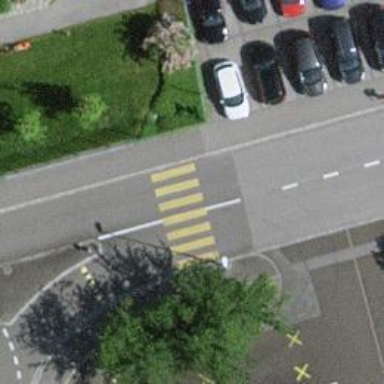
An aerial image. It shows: Marked crossing with zebra markings.